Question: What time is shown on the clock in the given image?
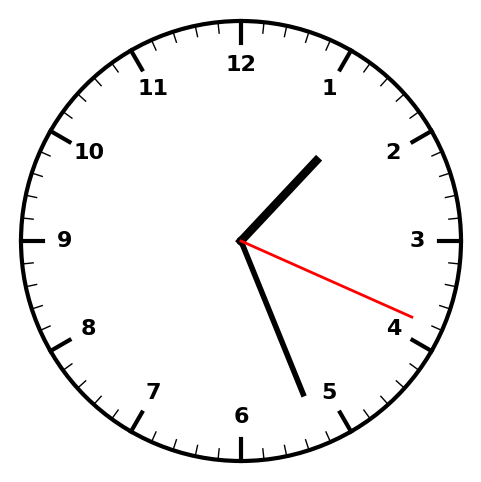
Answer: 01:26:19